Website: macys
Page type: customer-info-address
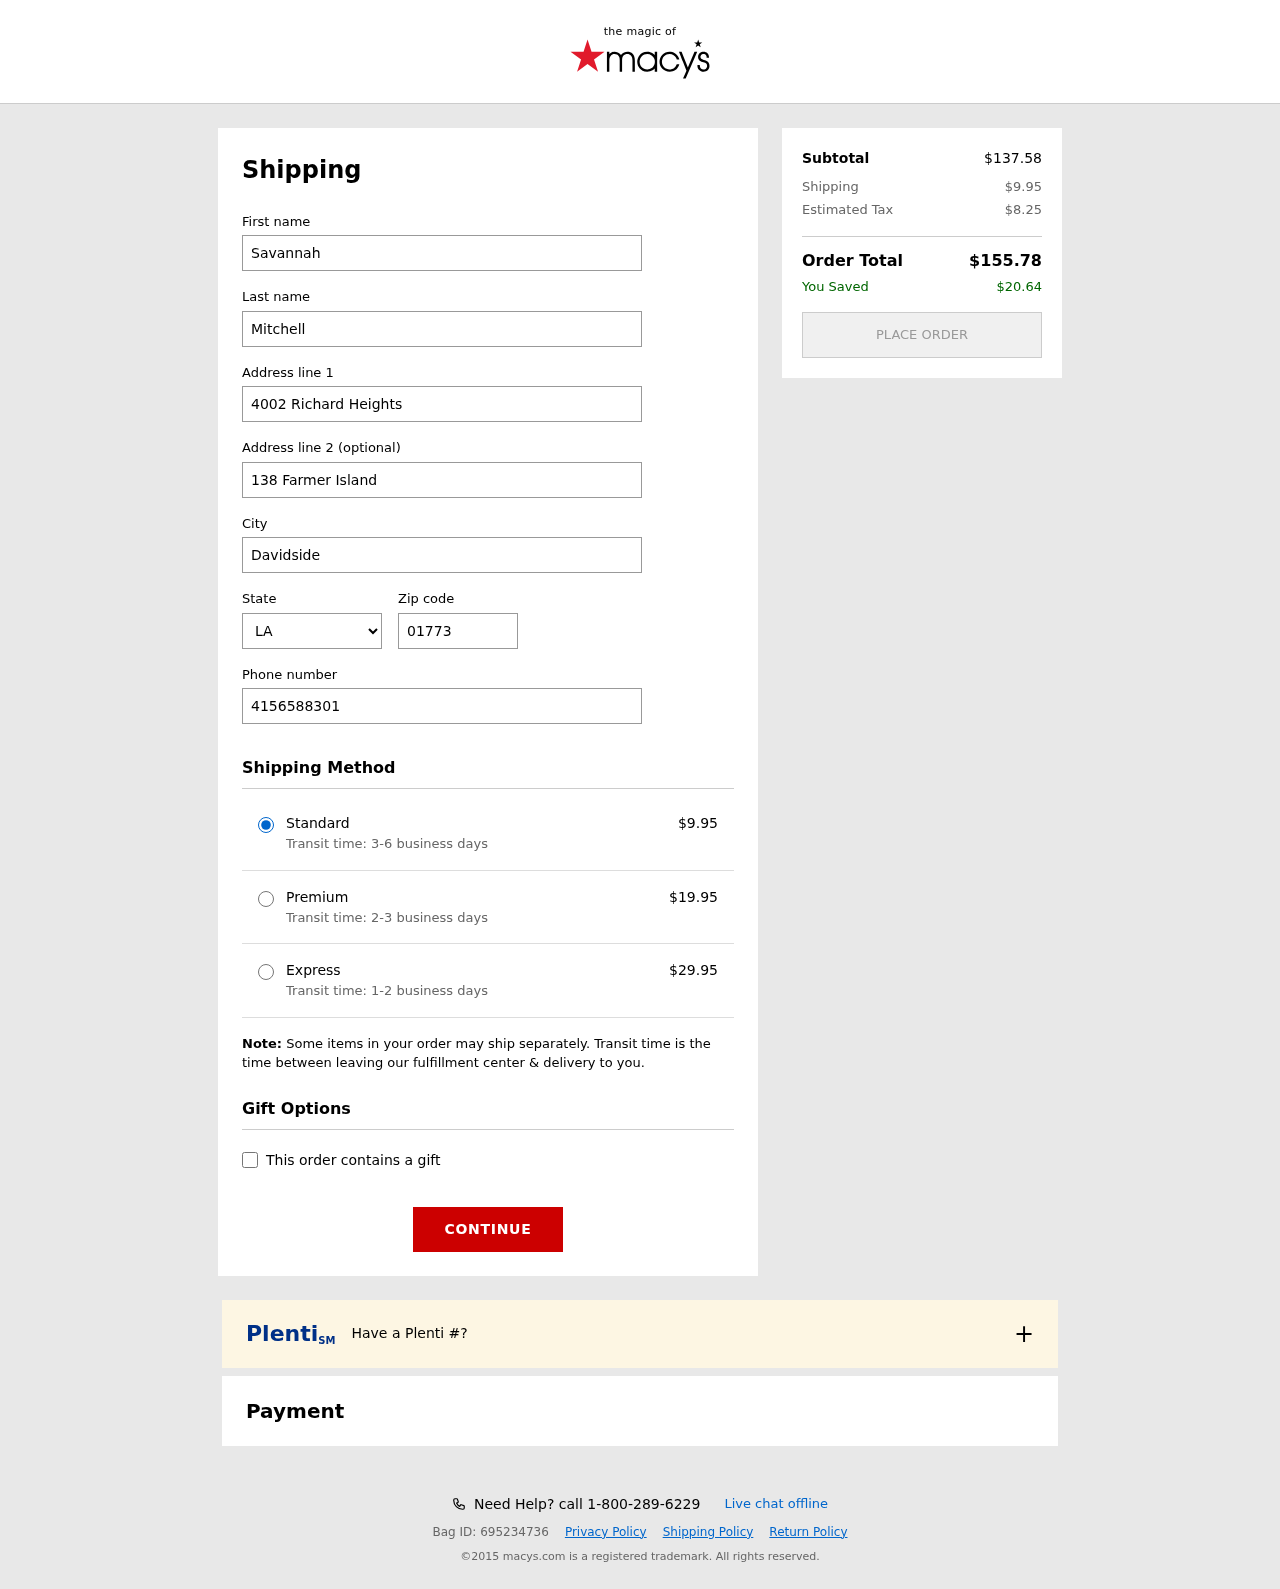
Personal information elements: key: PII_CITY
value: Davidside
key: PII_FIRSTNAME
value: Savannah
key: PII_LASTNAME
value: Mitchell
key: PII_PHONE
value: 4156588301
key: PII_POSTCODE
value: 01773
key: PII_STATE_ABBR
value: LA
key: PII_STREET
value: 4002 Richard Heights
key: PII_STREET2
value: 138 Farmer Island
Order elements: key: ORDER_SHIPPING_COST
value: $9.95
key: ORDER_SHIPPING_COST_PREMIUM
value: $19.95
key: ORDER_SHIPPING_COST_EXPRESS
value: $29.95
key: ORDER_SUBTOTAL
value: $137.58
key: ORDER_TAX
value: $8.25
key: ORDER_TOTAL
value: $155.78
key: ORDER_SAVINGS
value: $20.64